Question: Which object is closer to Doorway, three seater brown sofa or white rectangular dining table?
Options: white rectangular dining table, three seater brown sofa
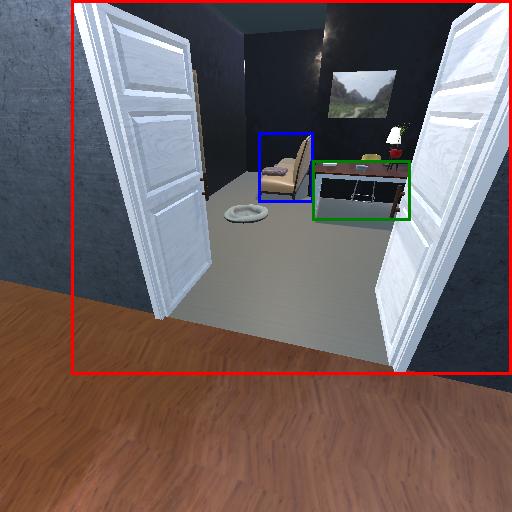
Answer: white rectangular dining table